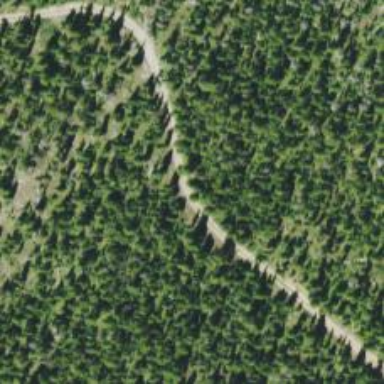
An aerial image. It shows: Advanced nordic path.